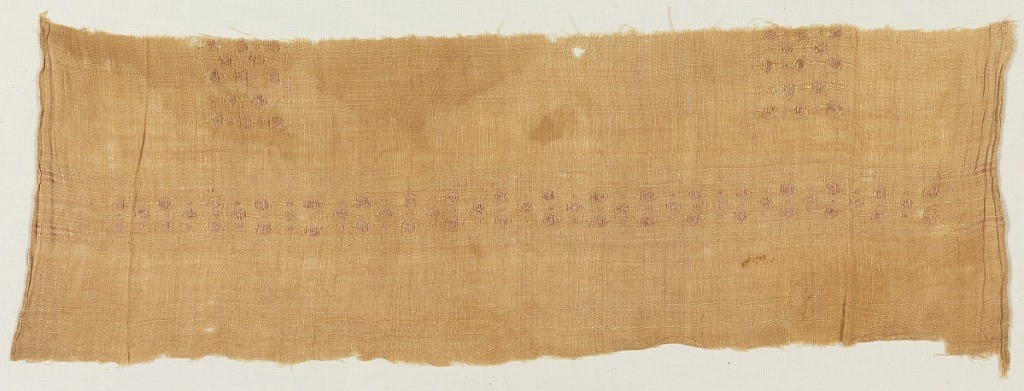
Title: Textile
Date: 6th–7th century
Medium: linen, wool Technique: plain weave with discontinuous supplementary weft
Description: Section of a plain weave, undyed linen fabric with discontinuous supplementary weft in a plain weave foundation showing bands of small red dots.